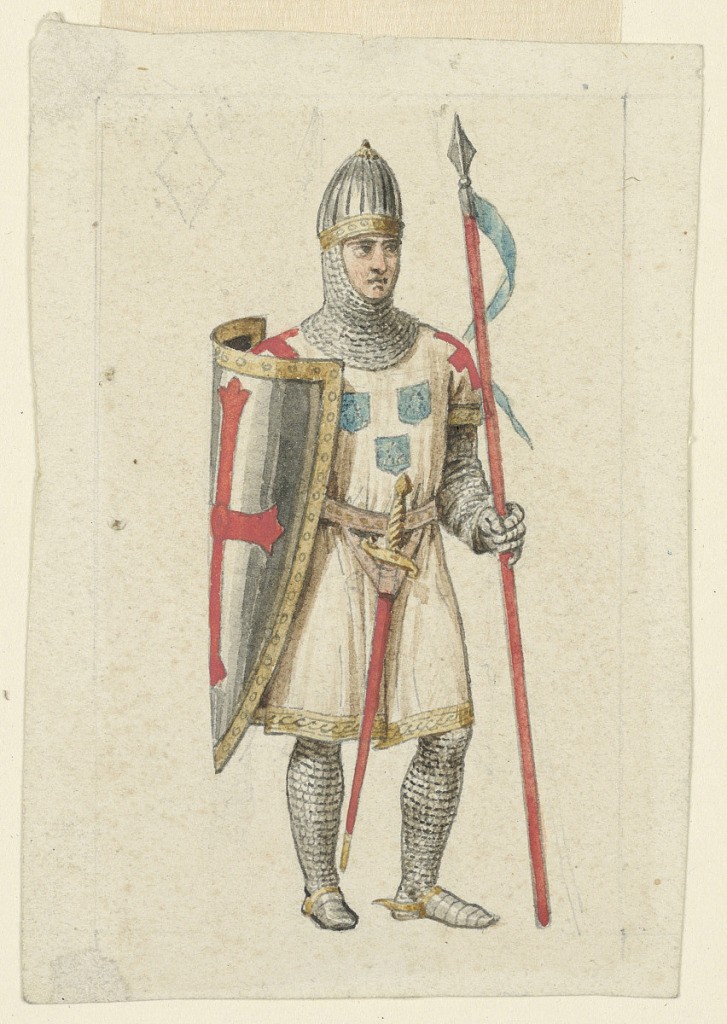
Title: Design for a Playing Card: Valet (or Jack) of Diamonds
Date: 1825–1850
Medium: Graphite, brush and watercolor on paper
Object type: Playing Card
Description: An armored knight is shown standing. The shield with a red cross is at his right arm.